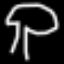
Label: mushroom